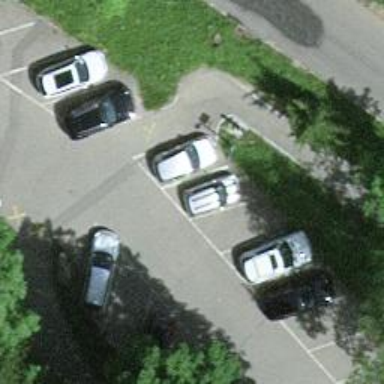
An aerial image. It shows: Asphalt parking aisle road for service vehicles.